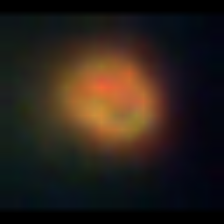
Taxon: NanoPlankton
Group: Other